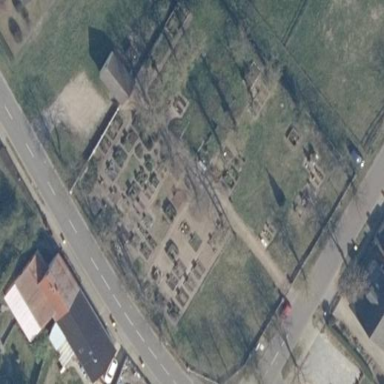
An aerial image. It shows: Cemetery.